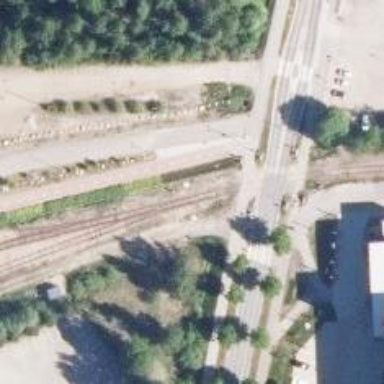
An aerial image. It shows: Railway crossing with lights and saltire markings.